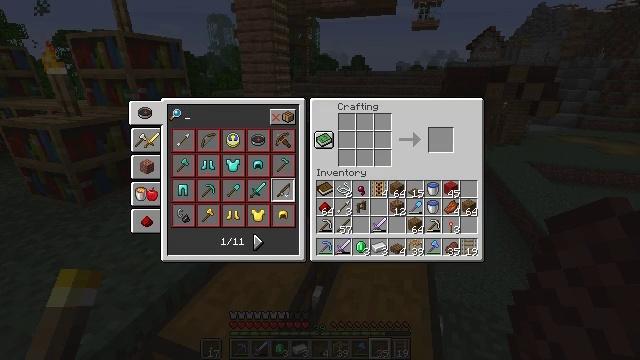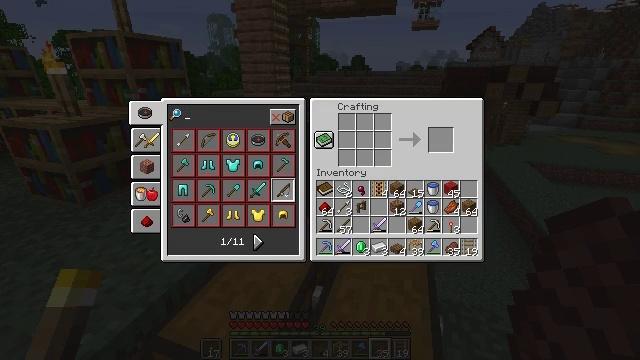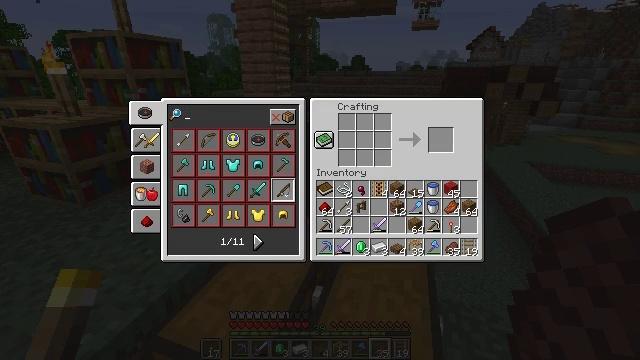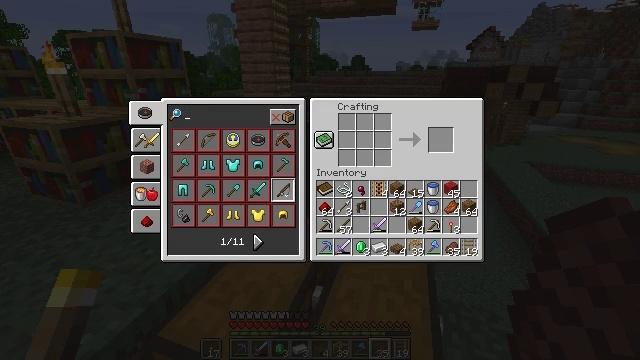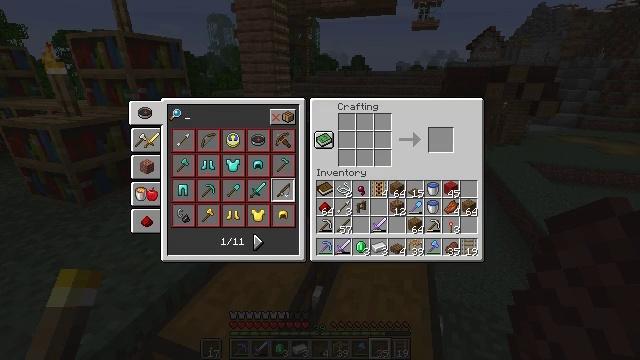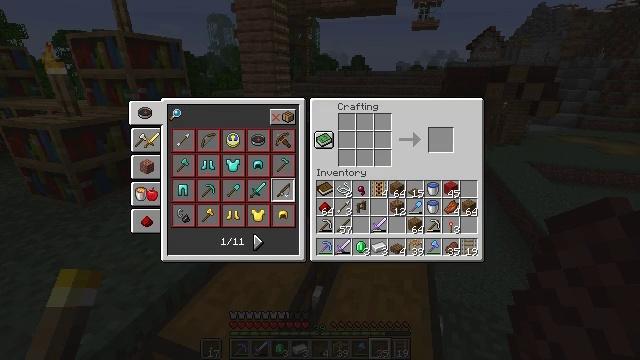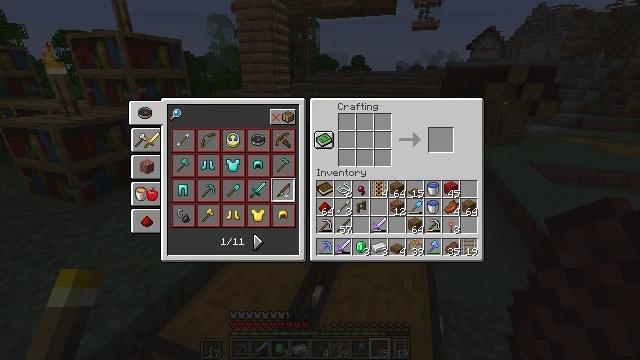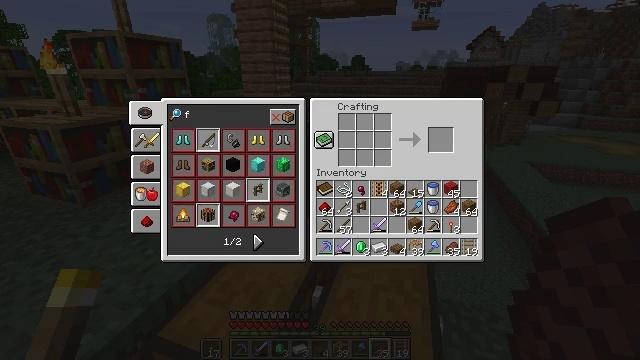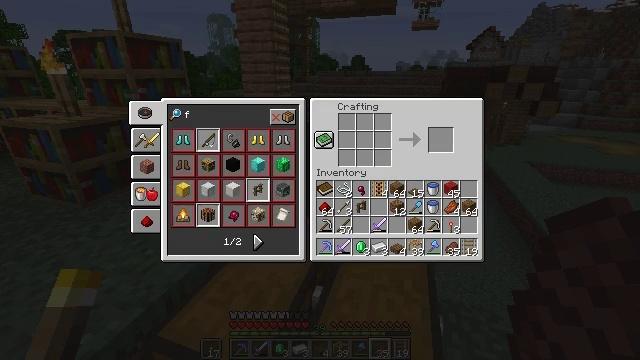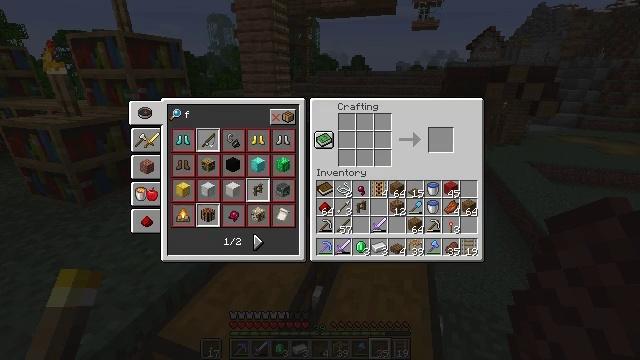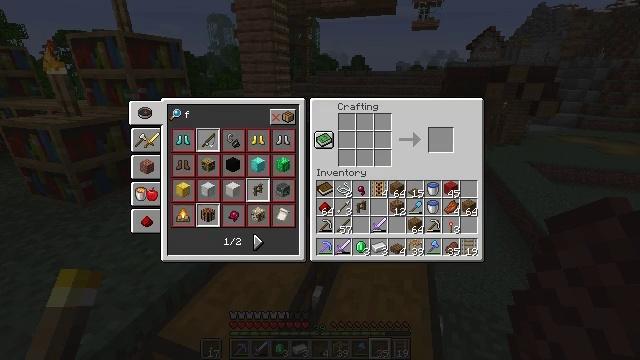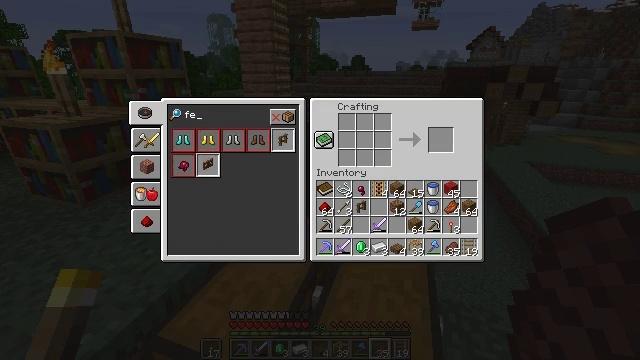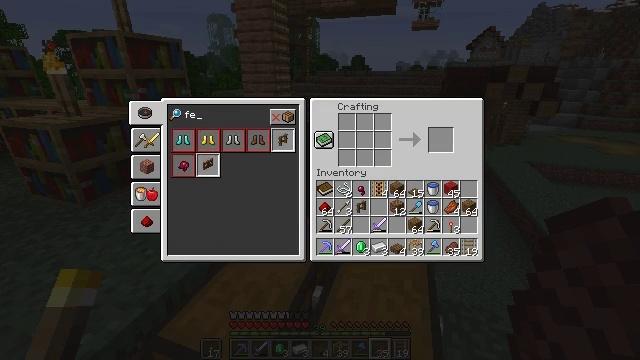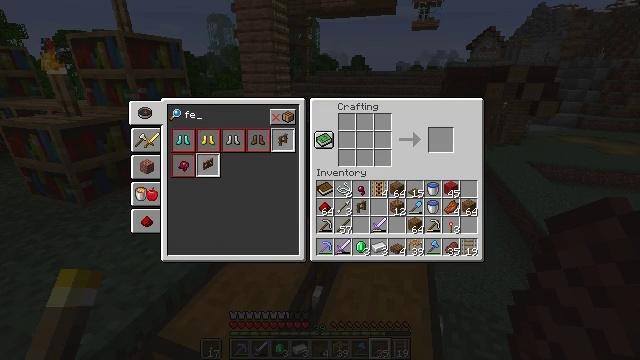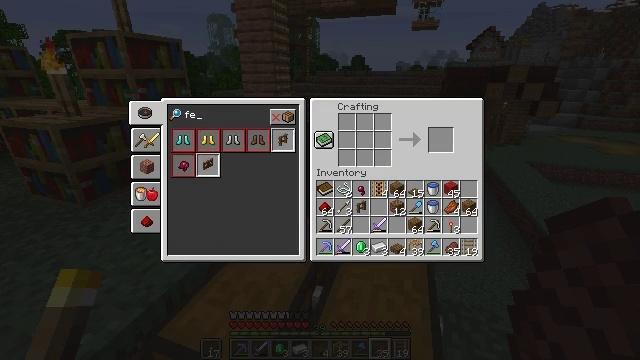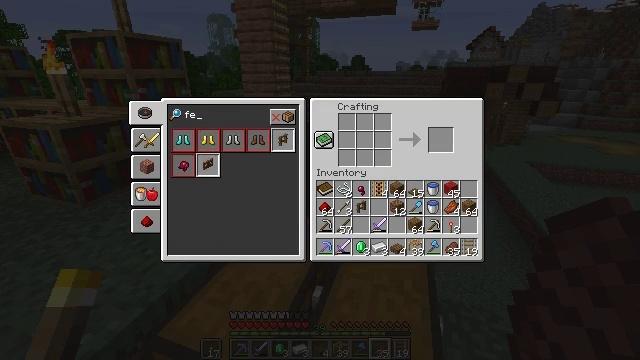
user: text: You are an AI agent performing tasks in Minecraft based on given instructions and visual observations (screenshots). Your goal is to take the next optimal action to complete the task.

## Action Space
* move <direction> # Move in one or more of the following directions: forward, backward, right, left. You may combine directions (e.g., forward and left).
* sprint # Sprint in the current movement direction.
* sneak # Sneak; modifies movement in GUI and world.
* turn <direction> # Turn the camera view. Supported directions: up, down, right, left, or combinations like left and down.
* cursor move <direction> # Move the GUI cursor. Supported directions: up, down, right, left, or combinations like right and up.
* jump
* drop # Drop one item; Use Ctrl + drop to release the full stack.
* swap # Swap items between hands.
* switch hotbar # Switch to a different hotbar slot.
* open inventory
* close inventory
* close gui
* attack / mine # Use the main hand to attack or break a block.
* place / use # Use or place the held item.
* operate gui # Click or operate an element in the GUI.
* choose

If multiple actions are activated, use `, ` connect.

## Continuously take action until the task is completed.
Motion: motion action
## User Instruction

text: Craft a spruce fence.
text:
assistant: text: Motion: no_op
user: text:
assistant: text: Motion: no_op
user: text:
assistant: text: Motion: no_op
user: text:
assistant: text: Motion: no_op
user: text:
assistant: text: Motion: no_op
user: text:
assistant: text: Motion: no_op
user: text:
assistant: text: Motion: no_op
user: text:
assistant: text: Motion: no_op
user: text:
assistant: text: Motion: no_op
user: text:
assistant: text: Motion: no_op
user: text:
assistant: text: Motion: no_op
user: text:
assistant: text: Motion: no_op
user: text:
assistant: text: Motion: no_op
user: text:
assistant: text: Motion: no_op
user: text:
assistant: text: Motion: no_op
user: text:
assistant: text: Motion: no_op
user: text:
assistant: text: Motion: no_op
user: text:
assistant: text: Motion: no_op
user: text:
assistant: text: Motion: no_op
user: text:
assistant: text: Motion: no_op
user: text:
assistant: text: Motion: no_op
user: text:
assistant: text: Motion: no_op
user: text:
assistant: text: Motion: no_op
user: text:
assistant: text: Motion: no_op
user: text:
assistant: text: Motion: no_op
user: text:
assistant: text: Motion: no_op
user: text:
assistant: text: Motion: no_op
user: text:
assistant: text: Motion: no_op
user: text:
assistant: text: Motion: no_op
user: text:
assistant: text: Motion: no_op